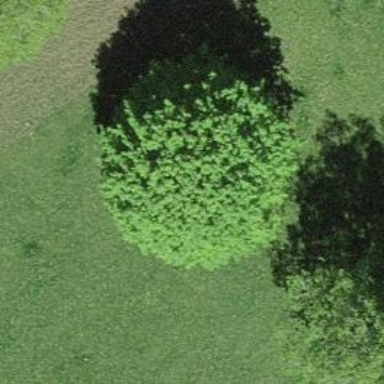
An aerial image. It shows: Single tag "natural: tree."